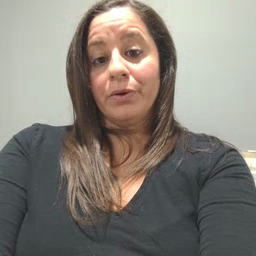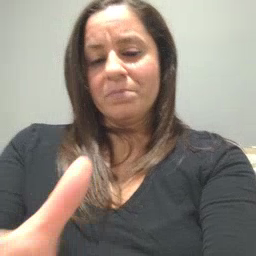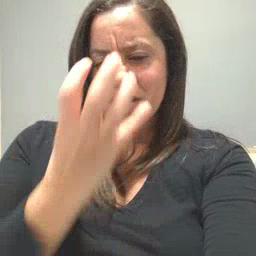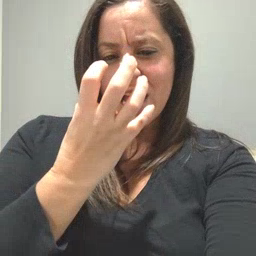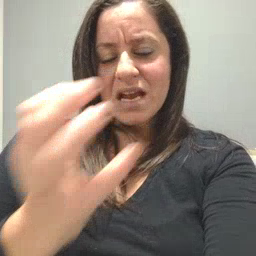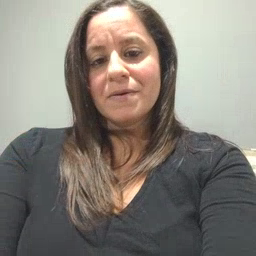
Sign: mad